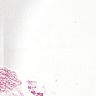
Metastatic tissue present: no